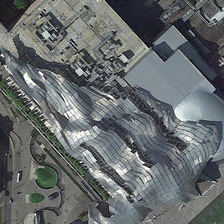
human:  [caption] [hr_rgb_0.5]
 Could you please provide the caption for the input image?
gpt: a silver gray center building is near several green trees .

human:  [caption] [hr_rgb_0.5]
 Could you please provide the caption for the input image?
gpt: a silver gray center building is near several green trees .

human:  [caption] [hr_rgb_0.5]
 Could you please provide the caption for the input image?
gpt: the center has a wave shaped structure, vivid and spectacular .

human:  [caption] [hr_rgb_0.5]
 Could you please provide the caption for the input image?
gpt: the center is surrounded by dark green trees .

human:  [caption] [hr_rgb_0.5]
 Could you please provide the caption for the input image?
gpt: the center is surrounded by dark green trees .